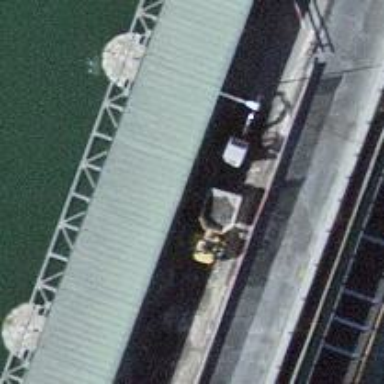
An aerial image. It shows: Pier supporting bridge.